Field crop: maize
Growth stage: 2
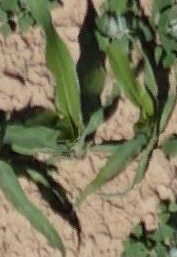
Species: maize